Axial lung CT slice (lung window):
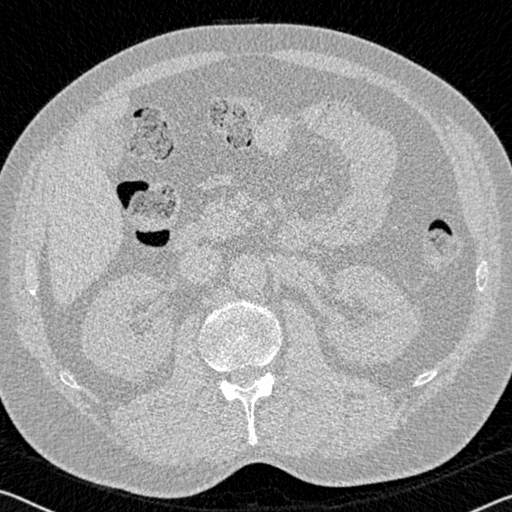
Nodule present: no